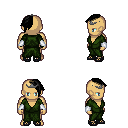
a pixel art fantasy rpg character, male body template, human, tanned skin, green robe, gold greaves, black long mohawk hairstyle, iron tiara, white cloth bracers, ghillies, four views (front, back, left, right), 2x2 character sprite sheet, small pixel art, hard edges, no anti-aliasing